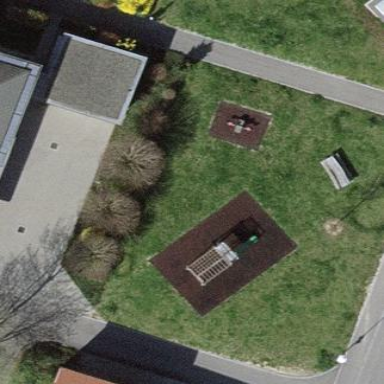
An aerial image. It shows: Playground on grassy land.